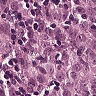
Metastatic tissue present: yes